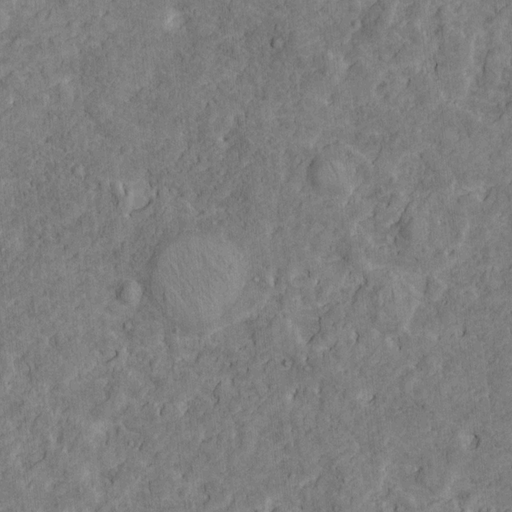
Classes present: Background